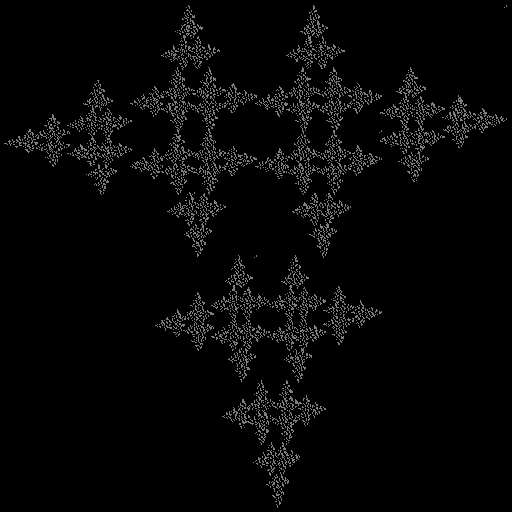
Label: crystal